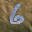
Label: 6